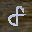
Label: 8